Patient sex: M
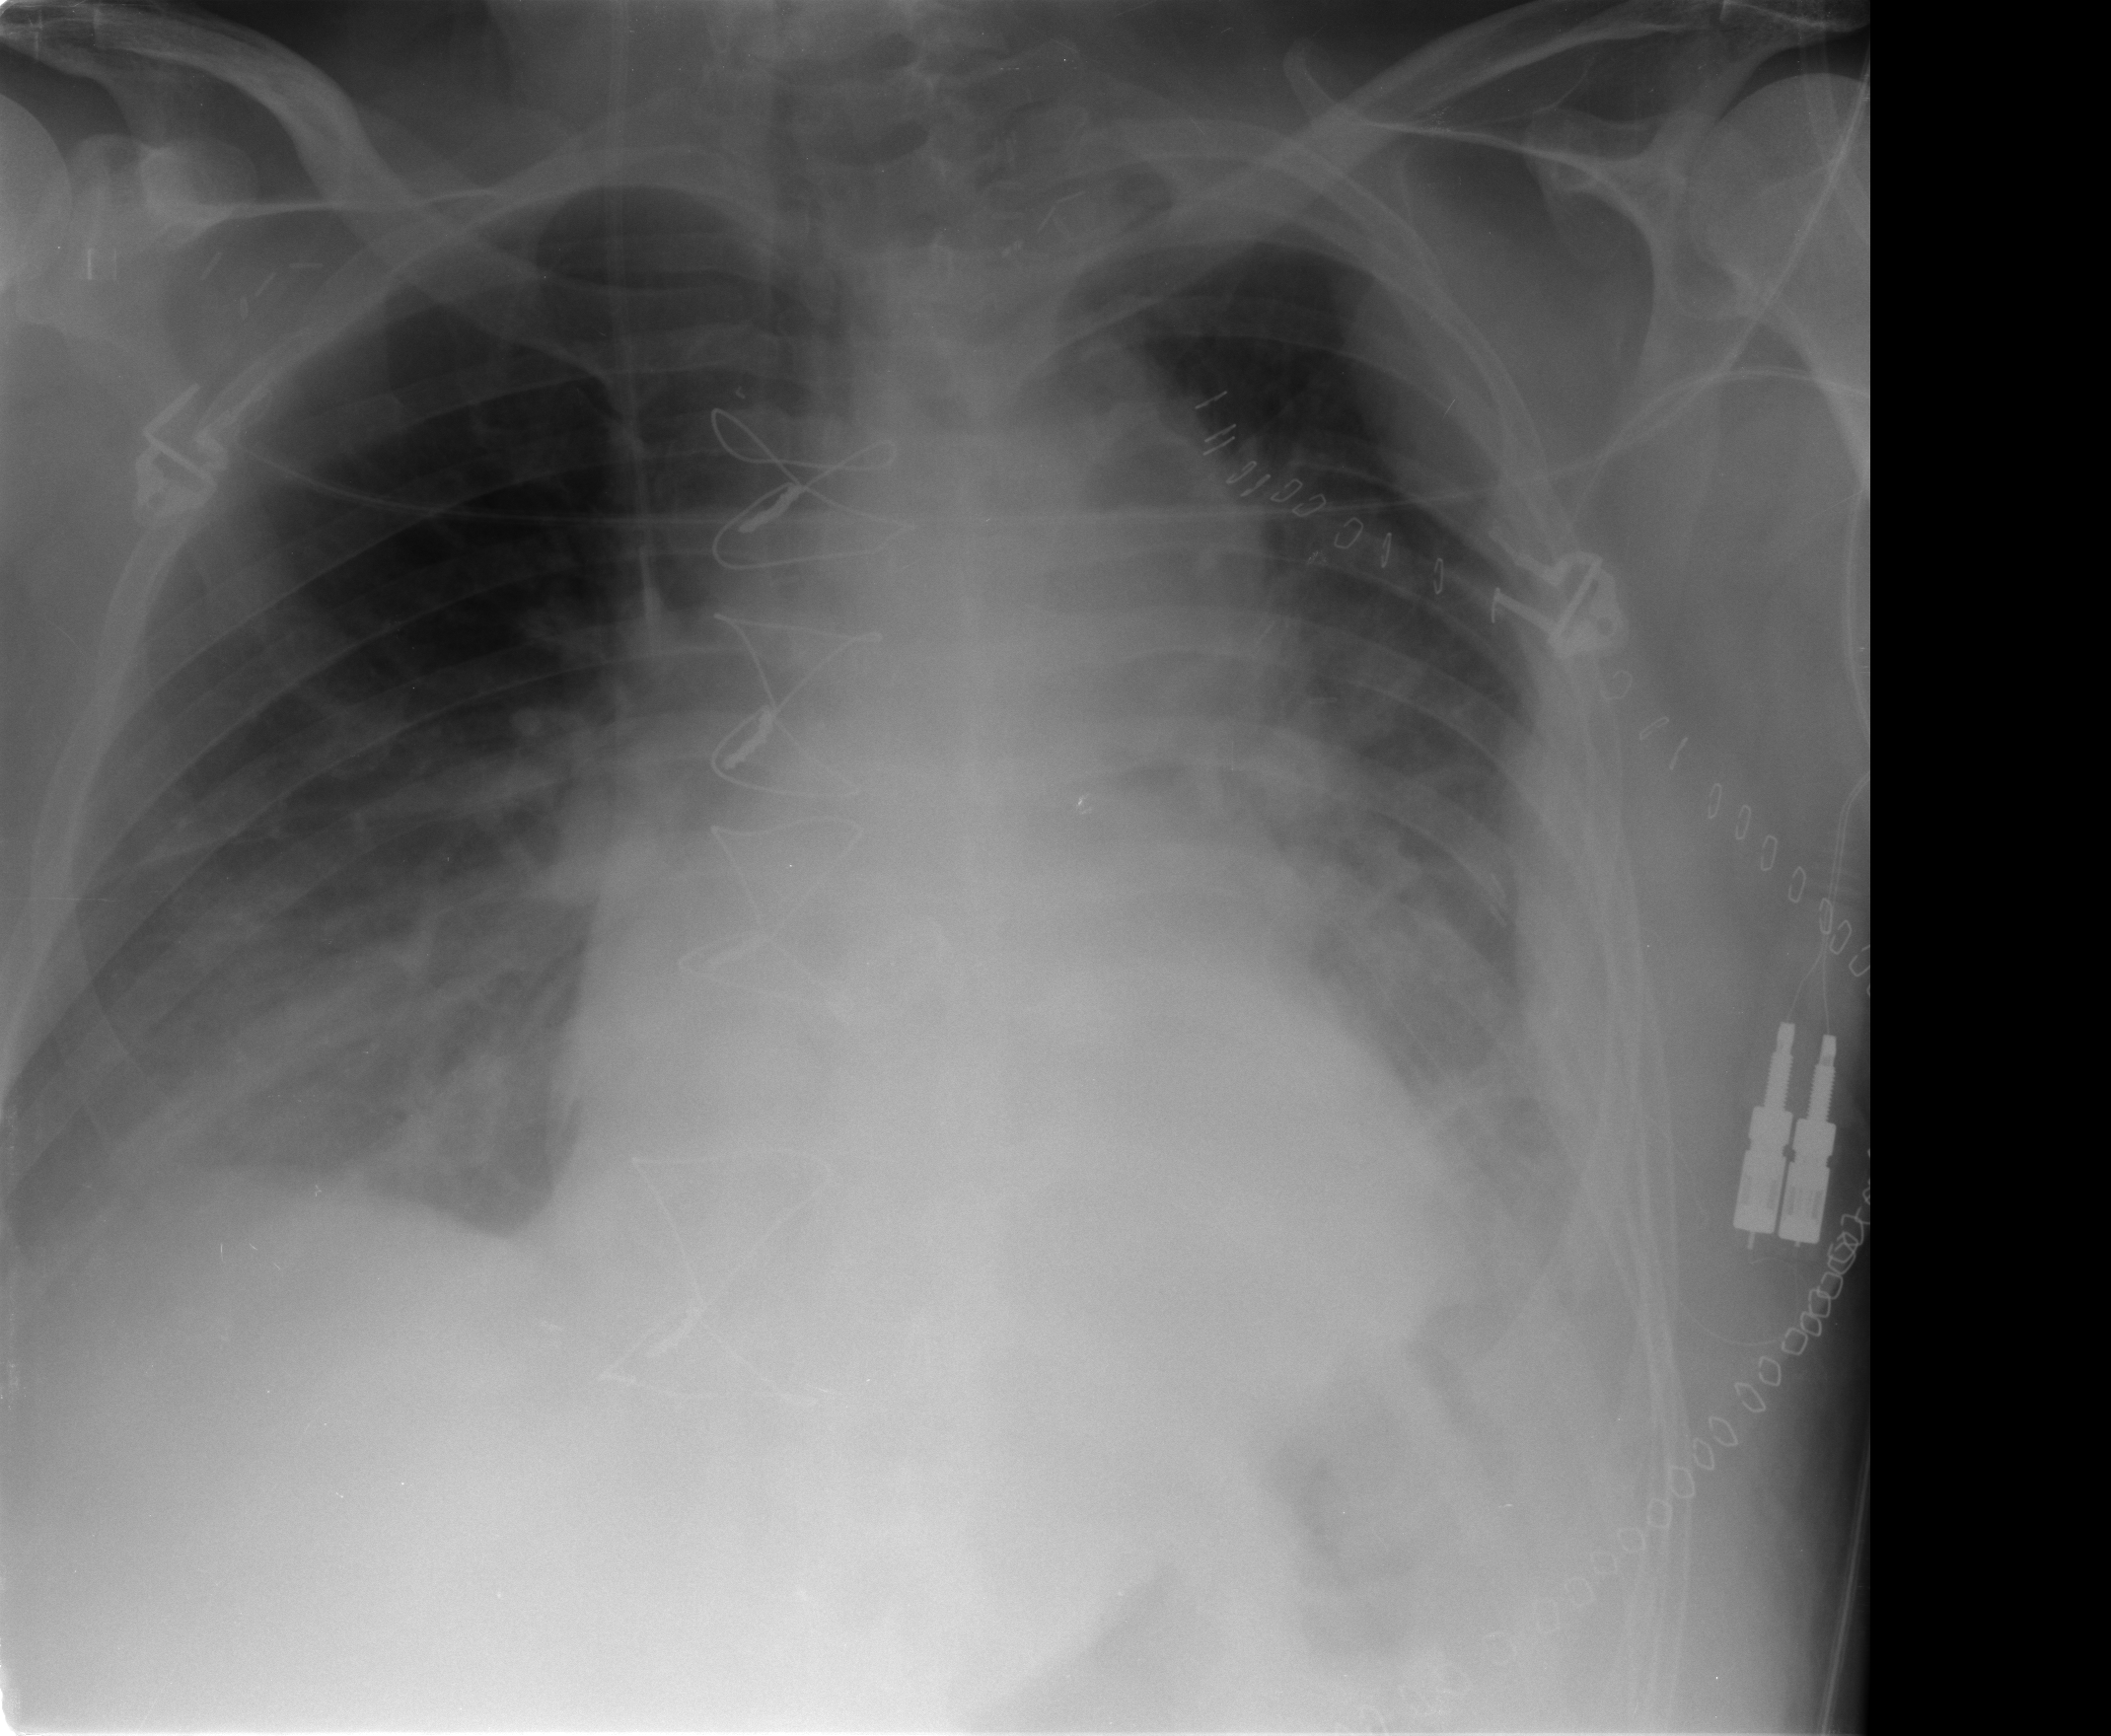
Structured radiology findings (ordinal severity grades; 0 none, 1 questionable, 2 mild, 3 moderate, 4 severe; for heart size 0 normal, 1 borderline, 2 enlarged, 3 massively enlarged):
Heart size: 2
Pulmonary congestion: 2
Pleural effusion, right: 2
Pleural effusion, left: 2
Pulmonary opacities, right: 2
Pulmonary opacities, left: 2
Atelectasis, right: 2
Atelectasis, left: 2